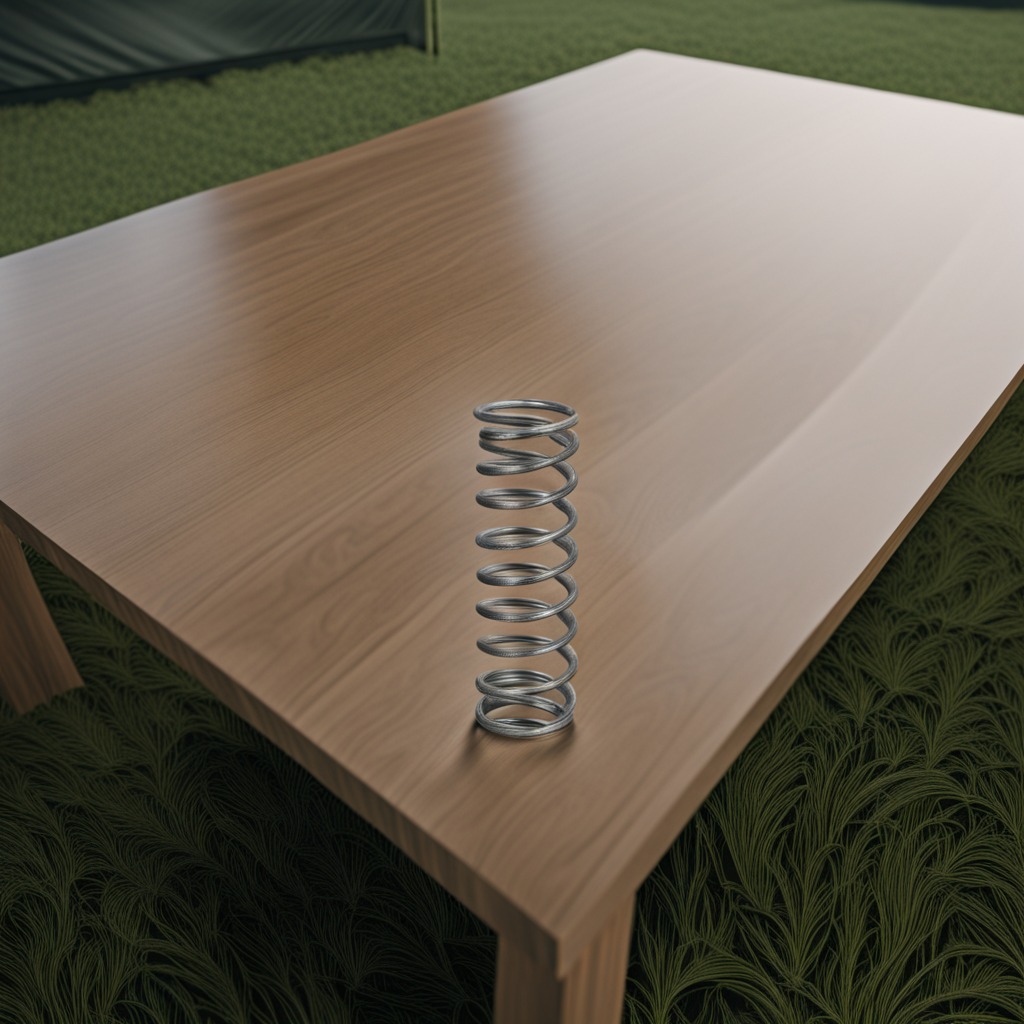
A coiled metal spring is lying on the wooden table.